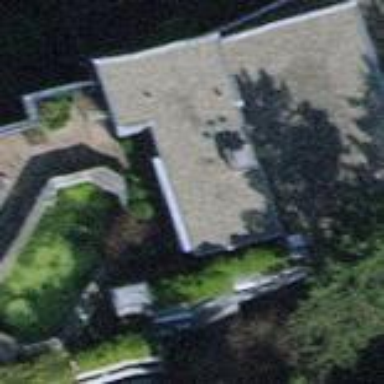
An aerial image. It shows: Building with flat roof oriented across its structure.